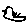
Label: bird